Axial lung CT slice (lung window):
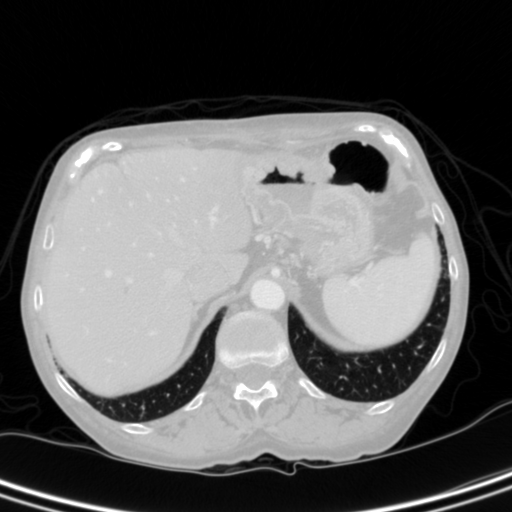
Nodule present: no